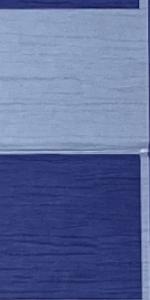
Label: Empty